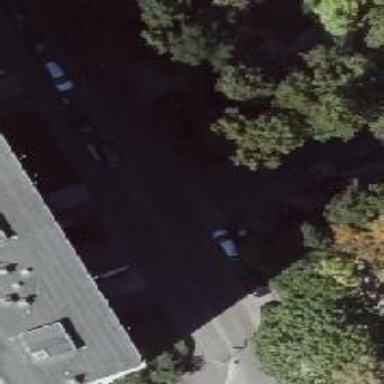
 with asphalt sidewalks on the right. There is parking half on the kerb on the right side."